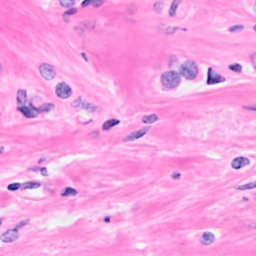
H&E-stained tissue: Breast